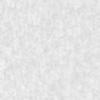
Label: no_change